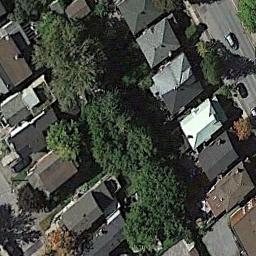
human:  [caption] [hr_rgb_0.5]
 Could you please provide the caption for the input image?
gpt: The medium residential is next to the road and some trees .

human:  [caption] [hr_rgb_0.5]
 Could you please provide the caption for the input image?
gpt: The houses in the medium - sized residential area are well spaced .

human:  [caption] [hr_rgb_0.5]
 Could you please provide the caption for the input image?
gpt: Many trees are in medium residential area .

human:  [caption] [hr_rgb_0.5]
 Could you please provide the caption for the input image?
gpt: The dense medium residential area has some houses arranged in lines and some trees are among these houses .

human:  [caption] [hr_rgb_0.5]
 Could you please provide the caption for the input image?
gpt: There are some green trees and buildings on the medium residential area .